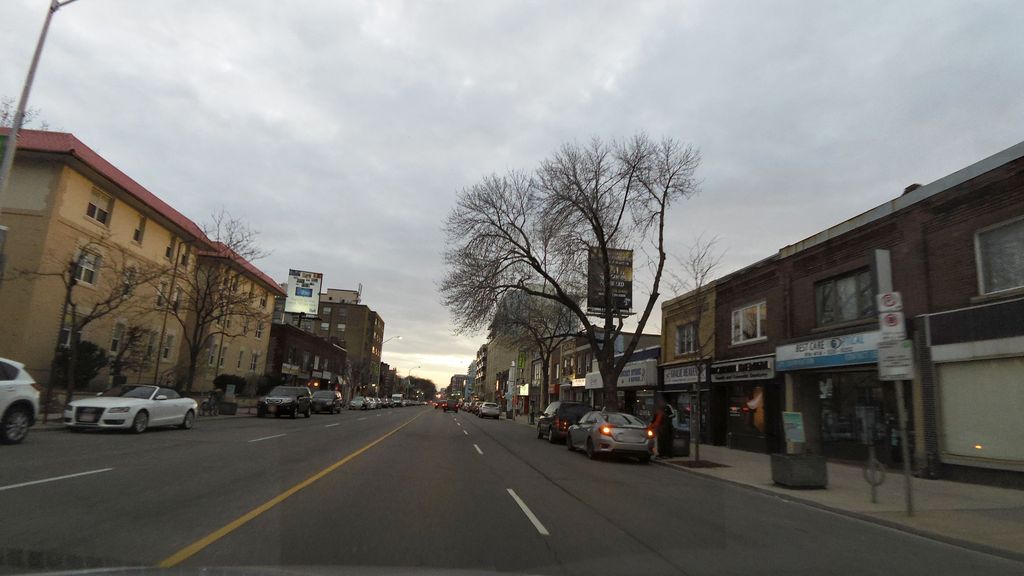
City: toronto